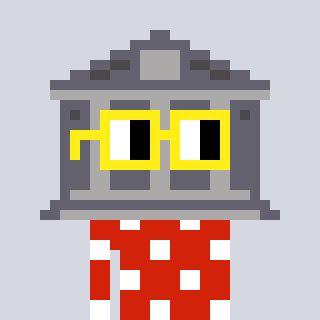
a pixel art character with square yellow glasses, a bank-shaped head and a red-colored body on a cool background